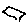
Label: bird